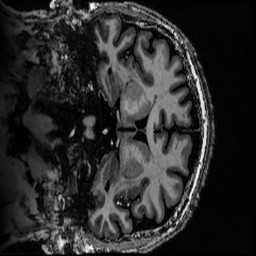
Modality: MP2RAGE
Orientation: coronal
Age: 65
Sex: male
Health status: healthy